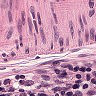
Metastatic tissue present: no